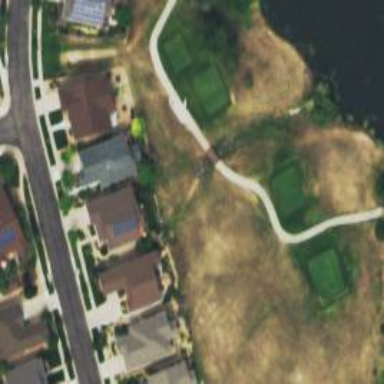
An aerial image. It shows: Path bridge crossing golf cartpath.